Question: <URL>
there is no padding or margin under the image. but i don't know why there is about 1px under the image.which locates at the top right of the page.

how to remove the 1px which ix under the image? thank you
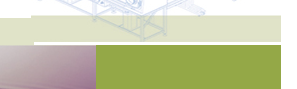
Answer: While Andres' solution works, it doesn't actually deal with the issue directly, which is the vertical alignment of the image. The way to fix it is to give the image an alignment other than 'baseline', such as 'top' or 'bottom'.
This is what I usually use:
'''
img {
vertical-align: top;
}
'''
This way you aren't 'hacking' together a solution by changing the image's natural display mode, but rather dealing with the problem directly.
Also, if you are worried about the way that the inline anchor wraps the inline image, then change the display mode on the anchor, not the image (i.e. block or inline-block).